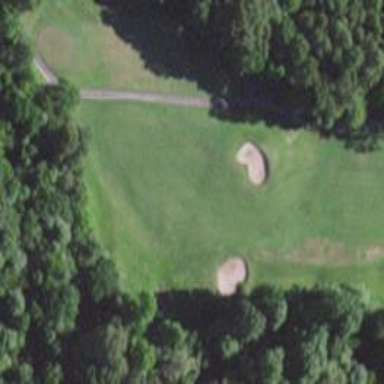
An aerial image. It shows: Golf hole.